Interaction volume radius: 10 \u00c5
Interaction volume height: 30 \u00c5
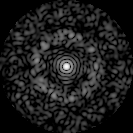
Disorder parameter: 0.8355